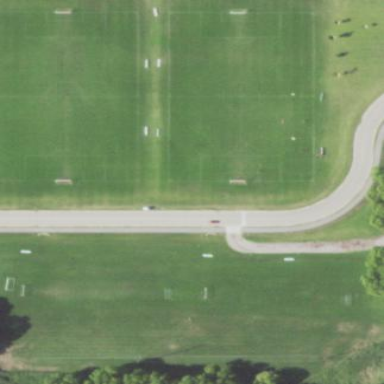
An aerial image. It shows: Soccer pitch designated for leisure and sports activities.